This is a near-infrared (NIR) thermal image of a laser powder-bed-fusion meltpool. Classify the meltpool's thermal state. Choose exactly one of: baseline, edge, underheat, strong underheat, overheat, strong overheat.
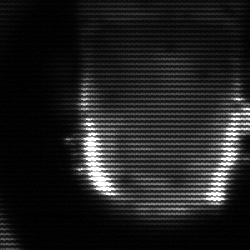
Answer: baseline